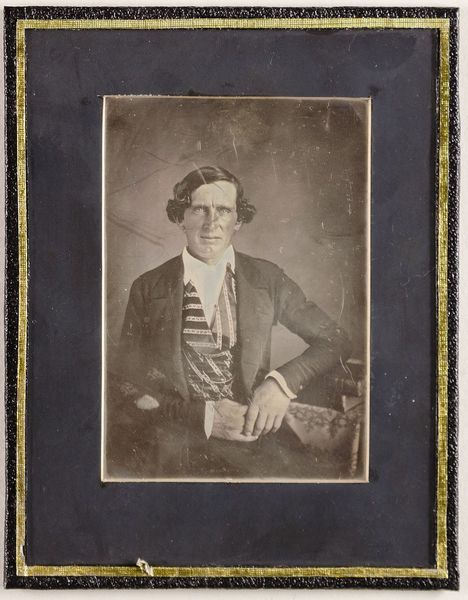
Titel: Unbekannter Mann
Standort: Hamburg
Institution: Museum für Kunst und Gewerbe Hamburg
Schlagwörter: mann, gesten, portrait, figur, foto, fotografie, photographie, photo, lichtbild, daguerreotypie, bildwerke, angewandte und bildende kunst, hessische systematik, porträt, armhaltungen, porträtfotografie, porträtphotographie, hüftbild